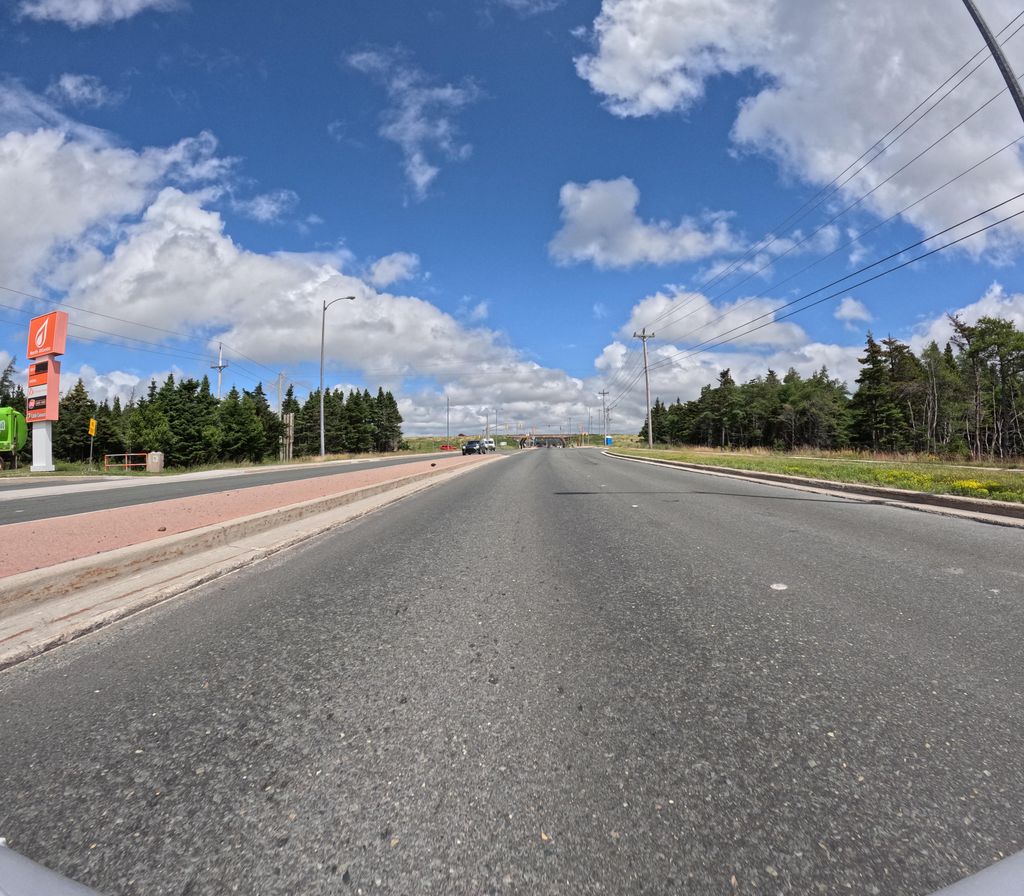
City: st_johns